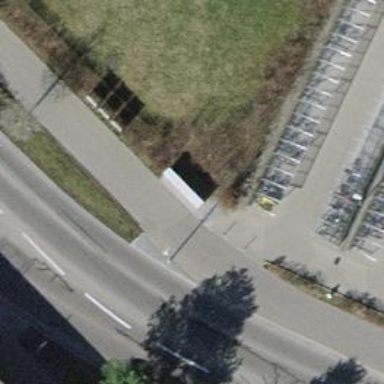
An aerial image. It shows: Bollard.